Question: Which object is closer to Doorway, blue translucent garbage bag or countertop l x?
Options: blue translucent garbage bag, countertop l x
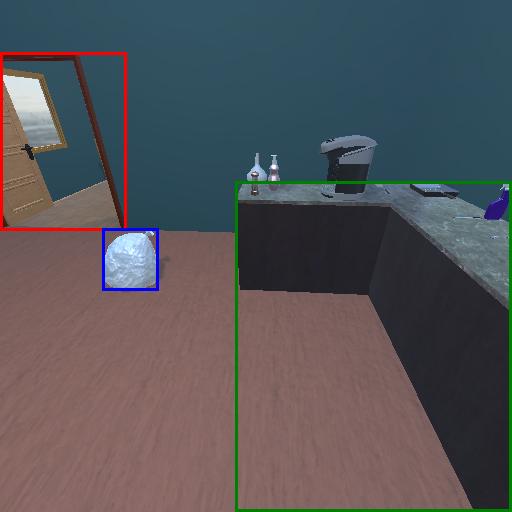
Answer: blue translucent garbage bag